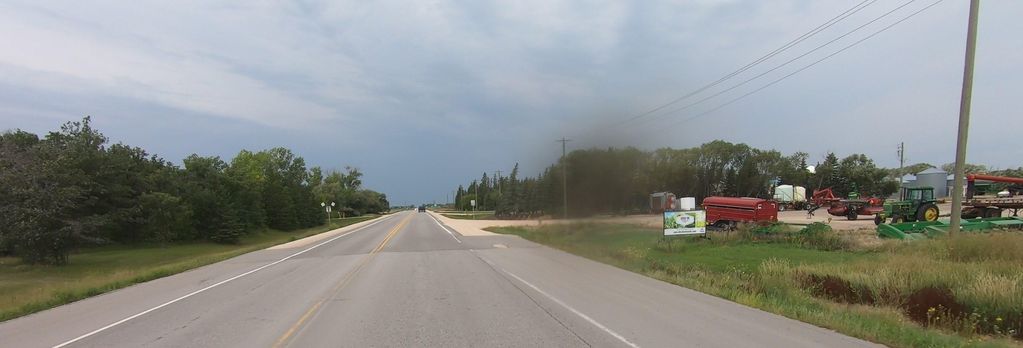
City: winnipeg